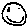
Label: smiley face